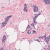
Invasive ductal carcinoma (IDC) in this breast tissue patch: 1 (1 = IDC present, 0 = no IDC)